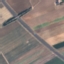
Land use / land cover: Highway